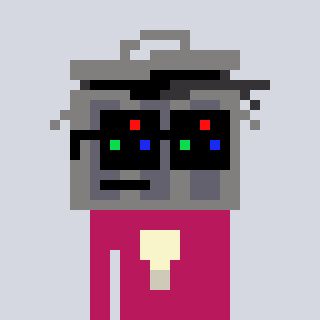
a pixel art character with square black sunglasses, a trashcan-shaped head and a darkpink-colored body on a cool background